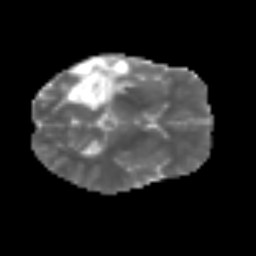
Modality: MD
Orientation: axial
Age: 58
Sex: female
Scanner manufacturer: siemens
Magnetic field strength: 3 T
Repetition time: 3.2 s
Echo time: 0.081 s